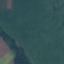
Label: Pasture